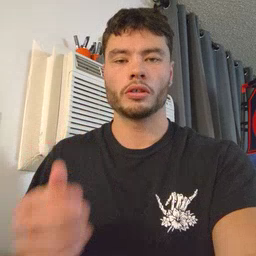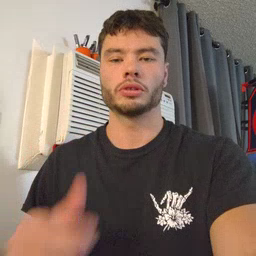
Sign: boat